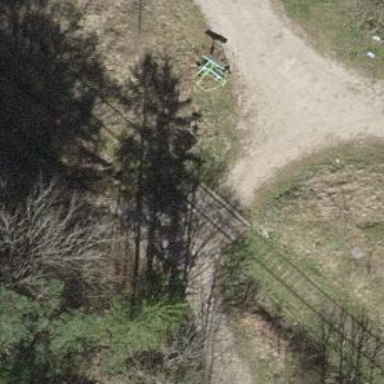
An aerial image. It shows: Railway level crossing.